Brain MRI, t2w sequence, axial 2D slice.
Patient: age 26, sex F, weight 78 kg, height 1.78 m
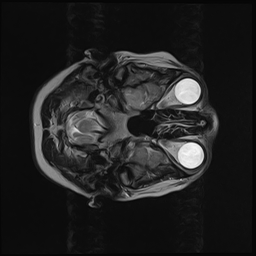